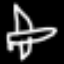
Label: airplane